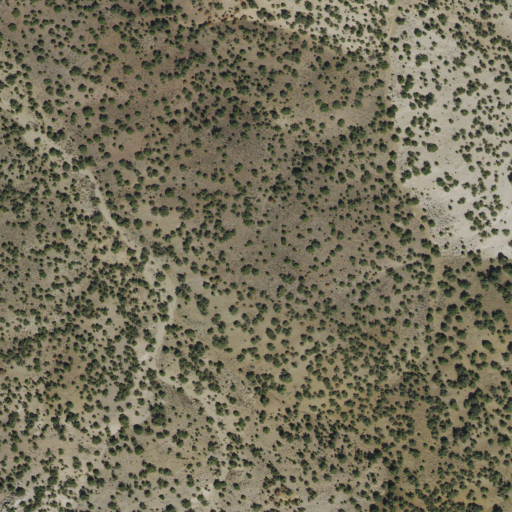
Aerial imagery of mountain in Utah named Beaver Lake Mountains containing shrub and evergreen forest